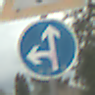
Verkehrszeichen: VorgeschriebeneFahrtrichtungGeradeausOderLinks
Zusatzzeichen oben: Lichtzeichenanlage
Umgebung: Outdoor, Suburban
Tageszeit: MorningAfternoon
Wetter: PartlyCloudy
Licht: Natural
Jahreszeit: NotSpecified
Kontrast: LowContrast